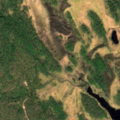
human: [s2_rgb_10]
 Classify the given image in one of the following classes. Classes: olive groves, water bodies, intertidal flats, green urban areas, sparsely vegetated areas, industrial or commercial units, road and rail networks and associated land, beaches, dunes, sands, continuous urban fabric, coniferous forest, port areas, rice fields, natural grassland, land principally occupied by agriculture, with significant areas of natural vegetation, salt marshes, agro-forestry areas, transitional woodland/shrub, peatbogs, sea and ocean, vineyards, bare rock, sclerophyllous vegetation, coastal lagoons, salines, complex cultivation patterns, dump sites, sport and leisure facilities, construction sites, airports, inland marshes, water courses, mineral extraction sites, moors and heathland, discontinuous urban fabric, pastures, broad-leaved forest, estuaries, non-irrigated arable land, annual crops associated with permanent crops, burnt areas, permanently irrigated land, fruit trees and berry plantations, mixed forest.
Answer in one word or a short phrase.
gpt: coniferous forest, peatbogs